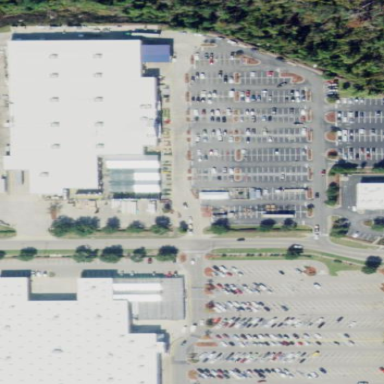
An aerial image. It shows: Retail building.